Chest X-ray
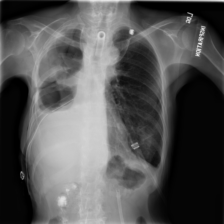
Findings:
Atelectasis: negative
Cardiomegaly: negative
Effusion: negative
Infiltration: negative
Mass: negative
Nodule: negative
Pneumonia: negative
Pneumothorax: negative
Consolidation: negative
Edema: negative
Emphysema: negative
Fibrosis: negative
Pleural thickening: negative
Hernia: negative